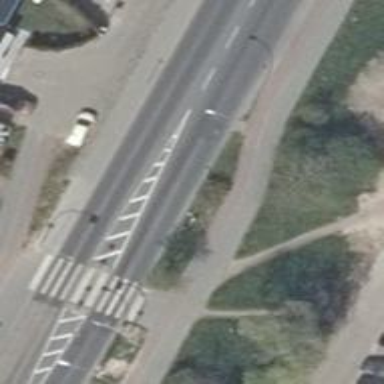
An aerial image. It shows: Secondary road with asphalt surface. There is separate sidewalk on the left side and cycle track.